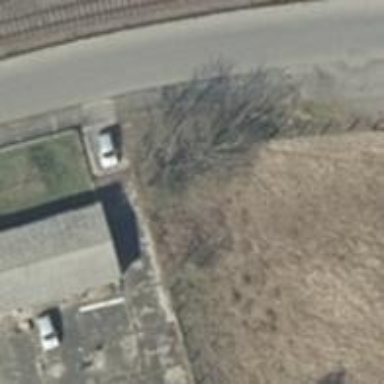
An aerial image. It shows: Semi-evergreen broadleaved tree.